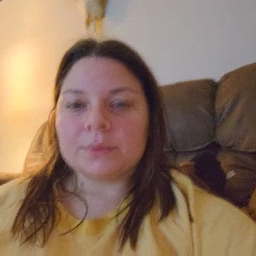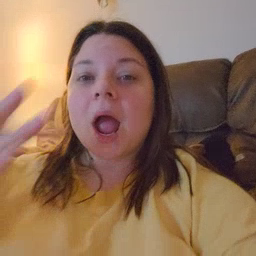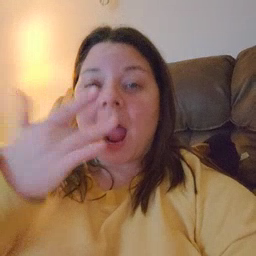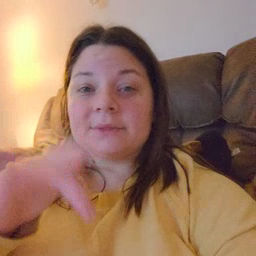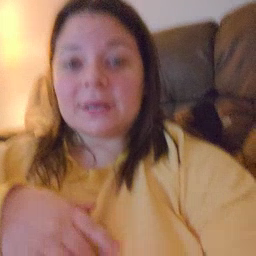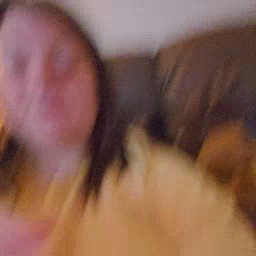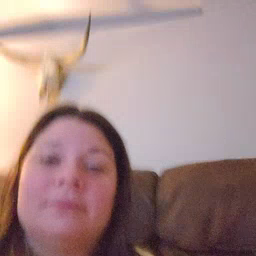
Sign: empty